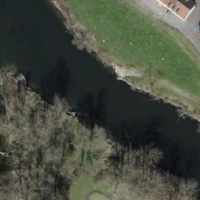
EUNIS habitat code: 15
Species observed at this site:
Alcedo atthis